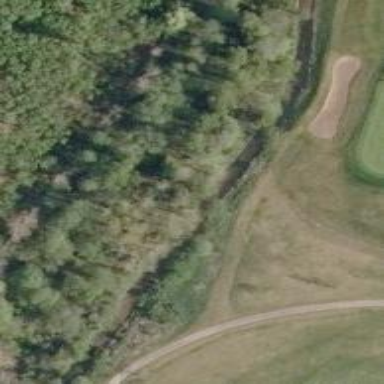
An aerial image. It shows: Service road used as golf cart path.